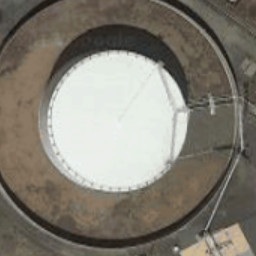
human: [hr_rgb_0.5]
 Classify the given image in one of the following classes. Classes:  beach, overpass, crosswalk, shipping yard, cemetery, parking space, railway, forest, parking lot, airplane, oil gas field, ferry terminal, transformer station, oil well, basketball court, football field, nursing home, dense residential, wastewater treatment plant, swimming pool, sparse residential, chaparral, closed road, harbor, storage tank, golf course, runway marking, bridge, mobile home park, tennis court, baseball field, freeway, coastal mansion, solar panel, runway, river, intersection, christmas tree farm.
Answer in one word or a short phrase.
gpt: storage tank